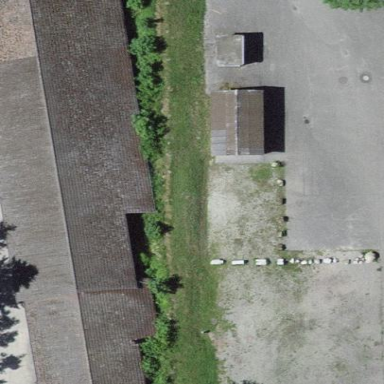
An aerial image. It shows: Barn.